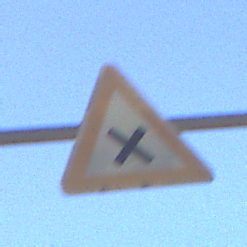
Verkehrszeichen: KreuzungOderEinmuendung
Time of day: MorningAfternoon
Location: Outdoor (Nature)
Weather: Clear
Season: Winter
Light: Natural